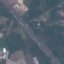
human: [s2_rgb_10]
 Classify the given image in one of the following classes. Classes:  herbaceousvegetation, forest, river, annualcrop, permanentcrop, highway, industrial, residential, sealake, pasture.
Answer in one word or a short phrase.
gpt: Highway